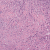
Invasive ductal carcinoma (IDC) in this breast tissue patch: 1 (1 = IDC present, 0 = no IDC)